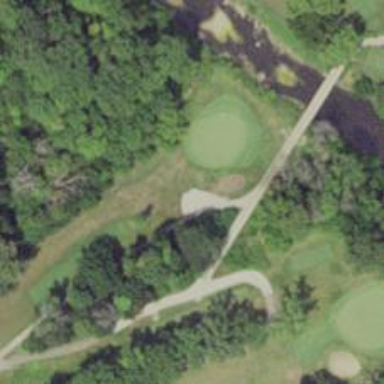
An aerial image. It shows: Footway that resembles golf path.